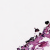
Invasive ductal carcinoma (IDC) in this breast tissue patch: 0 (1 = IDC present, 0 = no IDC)